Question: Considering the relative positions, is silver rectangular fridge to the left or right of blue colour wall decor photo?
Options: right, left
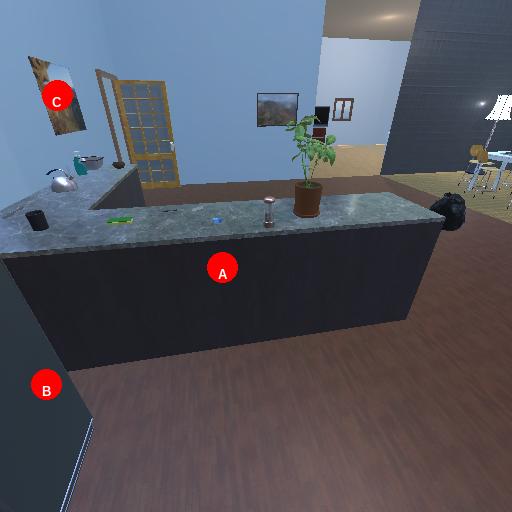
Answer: right